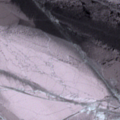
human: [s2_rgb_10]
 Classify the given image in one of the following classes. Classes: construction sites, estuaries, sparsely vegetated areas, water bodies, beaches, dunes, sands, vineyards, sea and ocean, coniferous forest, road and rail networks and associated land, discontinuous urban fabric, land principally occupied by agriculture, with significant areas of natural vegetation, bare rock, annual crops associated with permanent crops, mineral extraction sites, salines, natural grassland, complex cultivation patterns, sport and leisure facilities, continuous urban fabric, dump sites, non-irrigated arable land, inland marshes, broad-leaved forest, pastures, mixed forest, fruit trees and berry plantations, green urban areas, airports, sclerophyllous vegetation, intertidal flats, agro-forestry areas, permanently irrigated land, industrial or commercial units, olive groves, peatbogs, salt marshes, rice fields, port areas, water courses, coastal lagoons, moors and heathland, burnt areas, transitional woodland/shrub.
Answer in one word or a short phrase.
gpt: sea and ocean